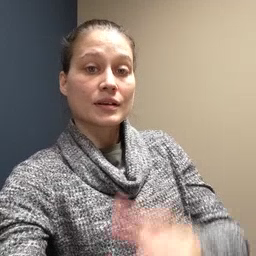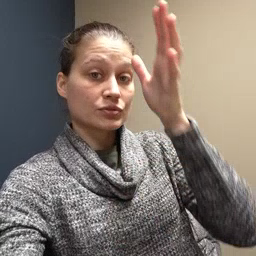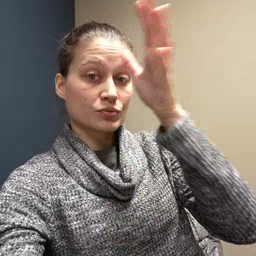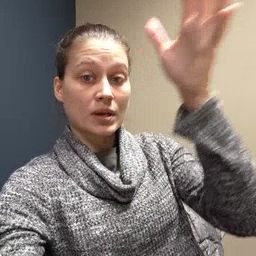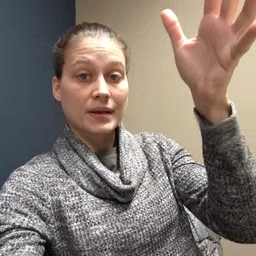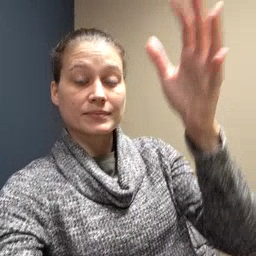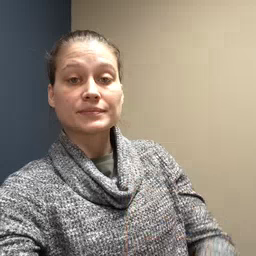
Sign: grandpa